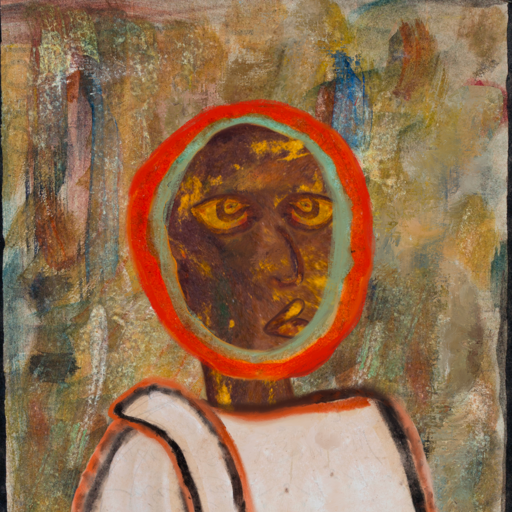
Background: Pipe, Head And Neck Side: Comrade, Face Side: Comrade, Bust: Roy_Bahadur, Hair Side: Sisters, Head Accessory: Blank, Second Necklace: Blank, Necklace: Blank, Baby: Blank